Question: I followed this direction <URL>

Moving cursor on it says "class" or "interface" expected.
Any idea how to resolve this?
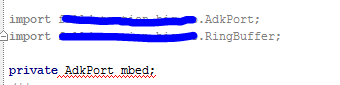
Answer: You are declaring mbed outside a class.
The link you point to shows the following code snippet:
'''
private AdkPort mbed;
...
public void onCreate(Bundle savedInstanceState) {
super.onCreate(savedInstanceState);
...
mbed = new AdkPort(this);
Thread thread = new Thread(mbed);
thread.start();
mbed.attachOnNew(new AdkPort.MessageNotifier(){
@Override
public void onNew()
{
byte[] in = mbed.readB();
// Do something with the data
}
});
...
}
'''
What may not be evident to you is that, in the above snippet, "private AdkPort mbed;" is inside an Activity, which is a class.